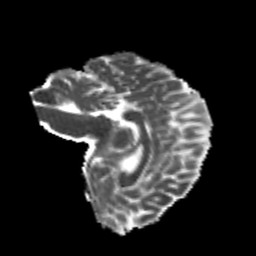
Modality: MD
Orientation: sagittal
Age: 22
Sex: female
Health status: healthy
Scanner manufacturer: philips
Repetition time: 7.391 s
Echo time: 0.08599 s